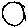
Label: circle